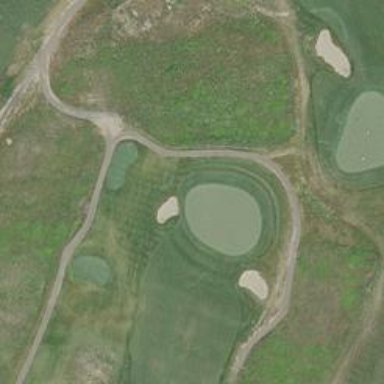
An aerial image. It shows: Golf cartpath that is also road path.